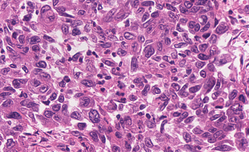
Tumor epithelial tissue: yes
Tumor-associated stroma tissue: no
Normal tissue: no